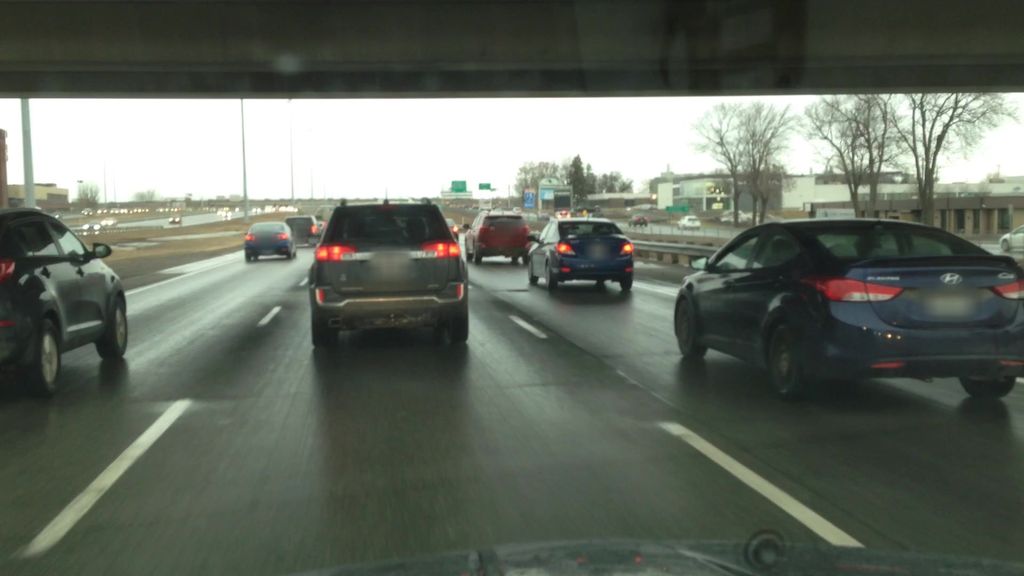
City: montreal